Interaction volume radius: 5 \u00c5
Interaction volume height: 10 \u00c5
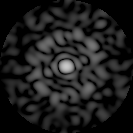
Disorder parameter: 0.8546